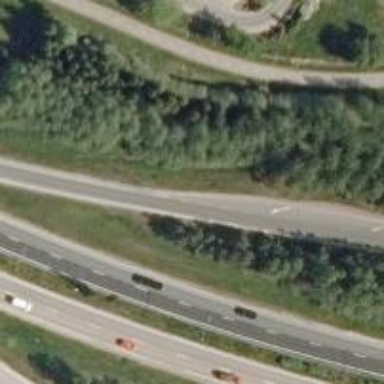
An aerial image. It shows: Trunk link road with asphalt surface.